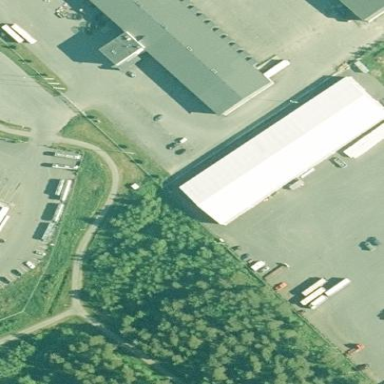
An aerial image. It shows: Warehouse.